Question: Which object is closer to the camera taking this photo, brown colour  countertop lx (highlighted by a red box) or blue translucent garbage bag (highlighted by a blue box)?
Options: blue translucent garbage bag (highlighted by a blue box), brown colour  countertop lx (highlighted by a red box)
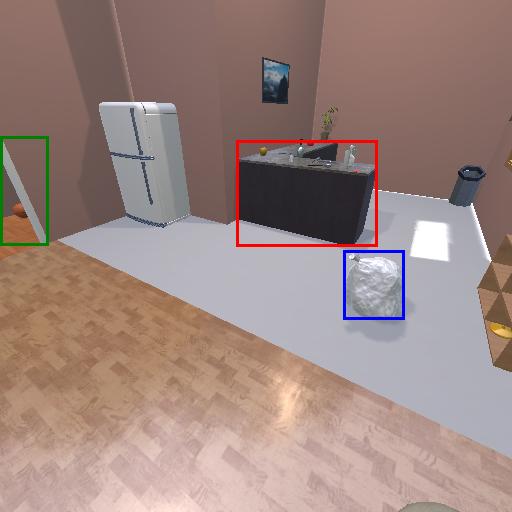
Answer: blue translucent garbage bag (highlighted by a blue box)